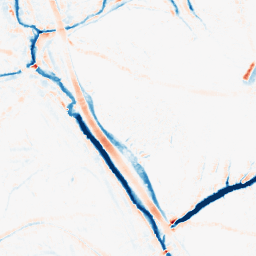
Category: morphological
Decomposition family: morphological_ellipse
Decomposition parameters: operation: average
width: 10
height: 10
Upsampling method: cubic_mitchell
Upsampling parameters: scale: 2
Upsampling scale: 2